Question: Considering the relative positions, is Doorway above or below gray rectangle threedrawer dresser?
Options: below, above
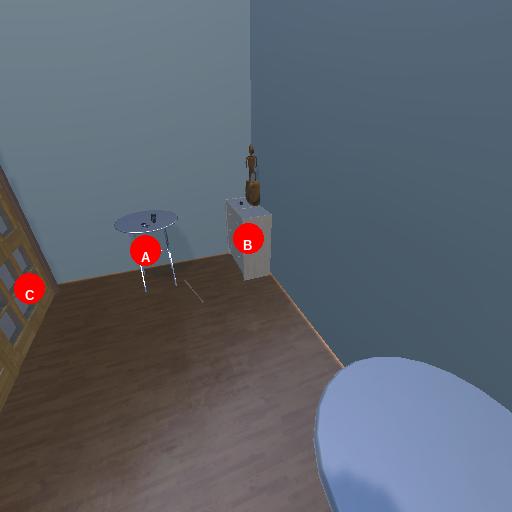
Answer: below